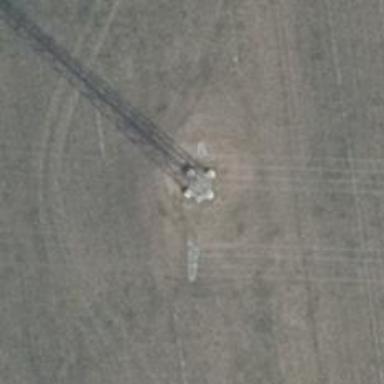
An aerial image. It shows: Power tower.